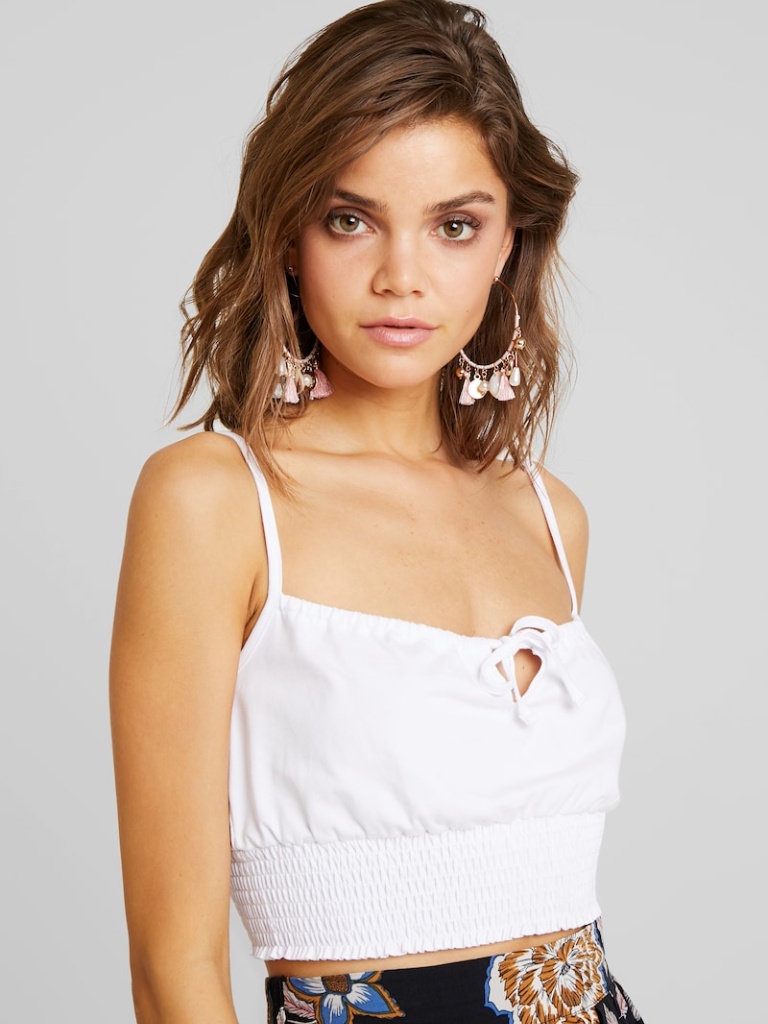
cotton tight sleeveless cropped length Untucked square top